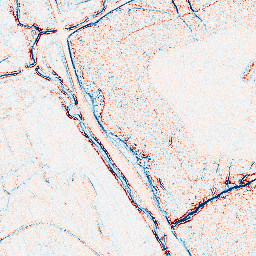
Category: edge_preserving
Decomposition family: bilateral
Decomposition parameters: d: 5
sigma_color: 25
sigma_space: 25
Upsampling method: bicubic
Upsampling parameters: scale: 8
Upsampling scale: 8